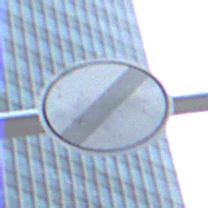
Verkehrszeichen: EndeSaemtlicherBegrenzungen
Umgebung: Outdoor, Urban
Tageszeit: MorningAfternoon
Wetter: PartlyCloudy
Licht: Natural
Jahreszeit: NotSpecified
Kontrast: LowContrast